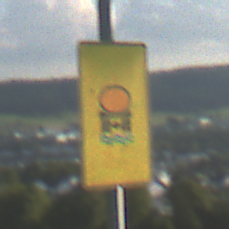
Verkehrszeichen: FahrzeugeMitWassergefaehrdenderLadungOhnePfeilsymbol
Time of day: MorningAfternoon
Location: Outdoor (Nature)
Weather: PartlyCloudy
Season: NotSpecified
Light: Natural